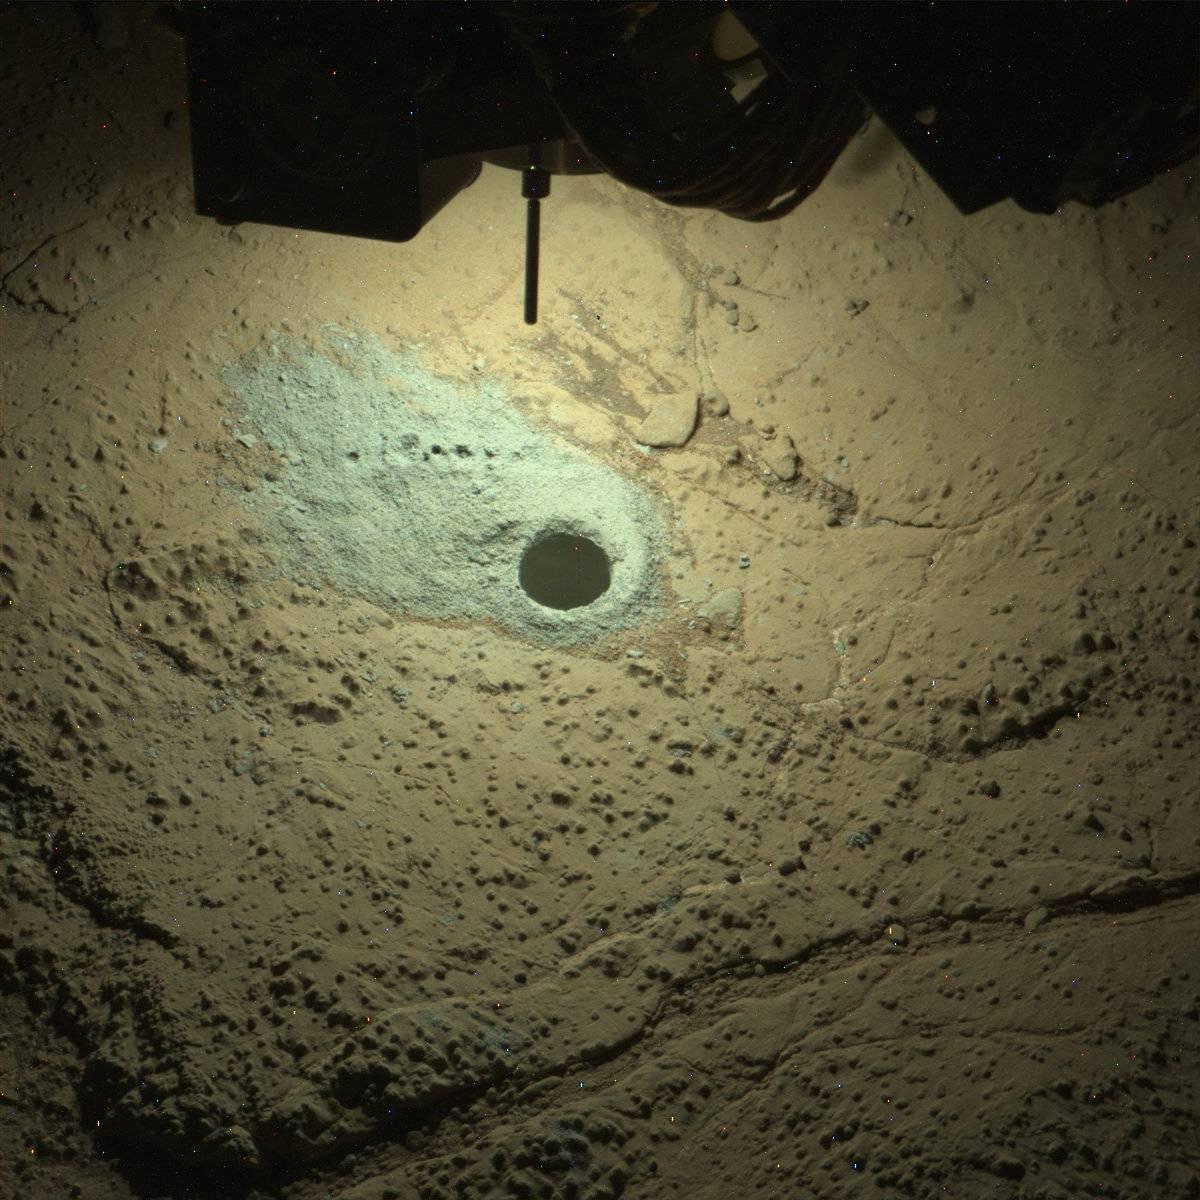
Terrain classes present: Bedrock, Hole, Rock, Rover, Sand / Soil